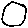
Label: circle